Question: Is there any way to create custom actionbar like below screen, using actionbarsherlock library

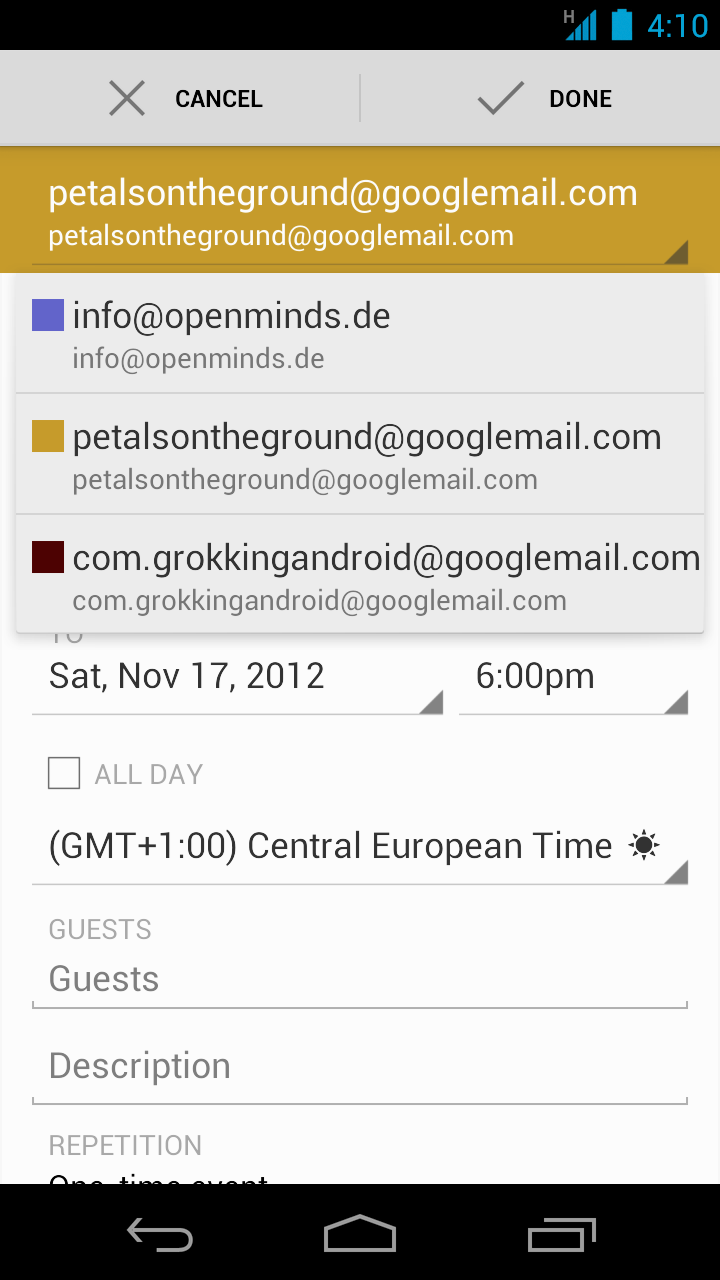
Answer: Here is how you actually do it in xml
/layout-v11/actionbar_custom_view_done_discard.xml
'''
<?xml version="1.0" encoding="utf-8"?>
<LinearLayout xmlns:android="http://schemas.android.com/apk/res/android"
xmlns:tools="http://schemas.android.com/tools"
android:layout_width="match_parent"
android:layout_height="match_parent"
android:divider="?android:attr/dividerVertical"
android:dividerPadding="12dp"
android:orientation="horizontal"
android:showDividers="middle" >
<include layout="@layout/actionbar_discard_button" />
<include layout="@layout/actionbar_done_button" />
</LinearLayout>
'''
/layout-v11/actionbar_discard_button.xml
'''
<FrameLayout xmlns:android="http://schemas.android.com/apk/res/android"
android:id="@+id/actionbar_discard"
style="?android:actionButtonStyle"
android:layout_width="0dp"
android:layout_height="match_parent"
android:layout_weight="1"
android:background="@drawable/selectable_background_mystyle" >
<TextView style="?android:actionBarTabTextStyle"
android:layout_width="wrap_content"
android:layout_height="wrap_content"
android:layout_gravity="center"
android:paddingRight="20dp"
android:drawableLeft="@drawable/ic_menu_cancel"
android:drawablePadding="8dp"
android:gravity="center_vertical"
android:text="@string/menu_cancel" />
</FrameLayout>
'''
/layout-v11/actionbar_done_button.xml
'''
<FrameLayout xmlns:android="http://schemas.android.com/apk/res/android"
android:id="@+id/actionbar_done"
style="?android:actionButtonStyle"
android:layout_width="0dp"
android:layout_height="match_parent"
android:layout_weight="1"
android:background="@drawable/selectable_background_mystyle" >
<TextView
style="?android:actionBarTabTextStyle"
android:layout_width="wrap_content"
android:layout_height="wrap_content"
android:layout_gravity="center"
android:drawableLeft="@drawable/ic_menu_save"
android:drawablePadding="8dp"
android:gravity="center_vertical"
android:paddingRight="20dp"
android:text="@string/menu_save" />
</FrameLayout>
'''
/layout/actionbar_custom_view_done_discard.xml
'''
<LinearLayout xmlns:android="http://schemas.android.com/apk/res/android"
xmlns:tools="http://schemas.android.com/tools"
android:layout_width="match_parent"
android:layout_height="match_parent"
android:orientation="horizontal" >
<include layout="@layout/actionbar_discard_button" />
<View
android:layout_width="0.5dp"
android:layout_height="match_parent"
android:layout_marginTop="12dp"
android:layout_marginBottom="12dp"
android:background="#55FFFFFF" />
<include layout="@layout/actionbar_done_button" />
</LinearLayout>
'''
/layout/actionbar_discard_button.xml
'''
<FrameLayout xmlns:android="http://schemas.android.com/apk/res/android"
android:id="@+id/actionbar_discard"
android:layout_width="0dp"
android:layout_height="match_parent"
android:layout_weight="1"
android:paddingRight="20dp"
android:background="@drawable/selectable_background_mystyle" >
<TextView
style="@style/Widget.Sherlock.ActionBar.TabText"
android:layout_width="wrap_content"
android:layout_height="wrap_content"
android:layout_gravity="center"
android:drawableLeft="@drawable/ic_menu_cancel"
android:drawablePadding="8dp"
android:gravity="center_vertical"
android:text="@string/menu_cancel" />
</FrameLayout>
'''
/layout/actionbar_done_button.xml
'''
<FrameLayout xmlns:android="http://schemas.android.com/apk/res/android"
android:id="@+id/actionbar_done"
android:layout_width="0dp"
android:layout_height="match_parent"
android:layout_weight="1"
android:paddingRight="20dp"
android:background="@drawable/selectable_background_mystyle" >
<TextView
style="@style/Widget.Sherlock.ActionBar.TabText"
android:layout_width="wrap_content"
android:layout_height="wrap_content"
android:layout_gravity="center"
android:drawableLeft="@drawable/ic_menu_save"
android:drawablePadding="8dp"
android:gravity="center_vertical"
android:text="@string/menu_save" />
</FrameLayout>
'''